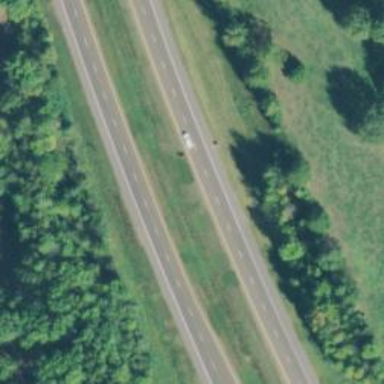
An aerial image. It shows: Dual carriageway expressway with asphalt surface. It is classified as trunk highway.